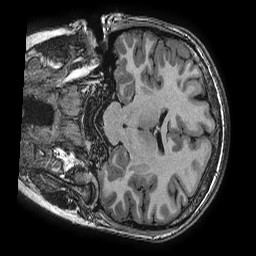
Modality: T1w
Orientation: coronal
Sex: female
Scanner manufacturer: ge
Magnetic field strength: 3 T
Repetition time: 0.0077 s
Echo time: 0.003436 s